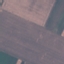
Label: AnnualCrop